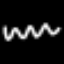
Label: squiggle